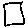
Label: square